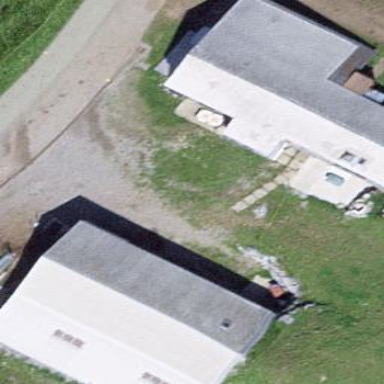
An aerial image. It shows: Cowshed building.